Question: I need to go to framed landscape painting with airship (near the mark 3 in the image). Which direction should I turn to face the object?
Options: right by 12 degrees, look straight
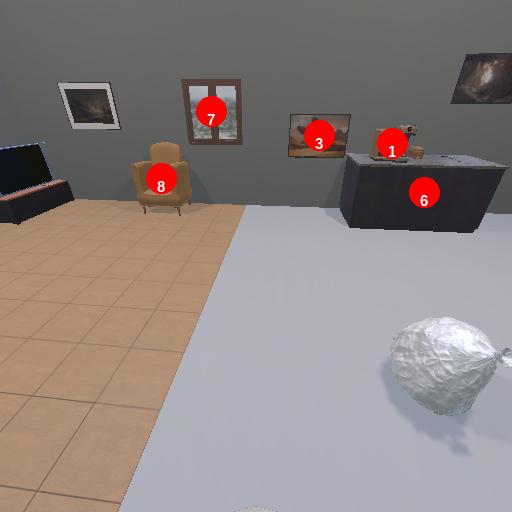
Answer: right by 12 degrees